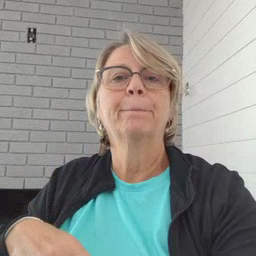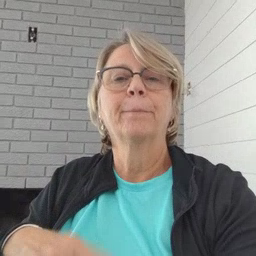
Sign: nap